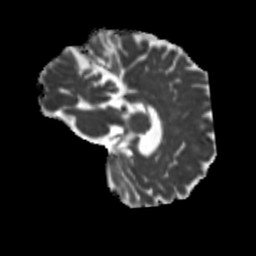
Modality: MD
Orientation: sagittal
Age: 62
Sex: female
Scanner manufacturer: siemens
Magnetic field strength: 3 T
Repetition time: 5.25 s
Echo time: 0.08 s